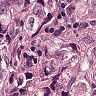
Metastatic tissue present: yes